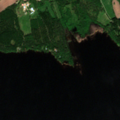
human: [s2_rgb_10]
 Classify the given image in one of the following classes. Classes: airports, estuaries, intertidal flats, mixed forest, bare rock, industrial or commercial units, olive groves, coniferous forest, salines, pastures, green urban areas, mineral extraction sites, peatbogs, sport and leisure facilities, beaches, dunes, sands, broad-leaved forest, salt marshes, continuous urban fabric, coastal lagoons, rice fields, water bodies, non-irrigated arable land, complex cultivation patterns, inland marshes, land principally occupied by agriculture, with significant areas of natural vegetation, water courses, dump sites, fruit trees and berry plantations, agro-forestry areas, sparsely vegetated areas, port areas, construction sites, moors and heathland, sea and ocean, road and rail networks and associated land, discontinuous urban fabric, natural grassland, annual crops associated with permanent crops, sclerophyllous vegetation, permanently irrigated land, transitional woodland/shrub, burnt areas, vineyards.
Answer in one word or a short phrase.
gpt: land principally occupied by agriculture, with significant areas of natural vegetation, coniferous forest, mixed forest, water bodies